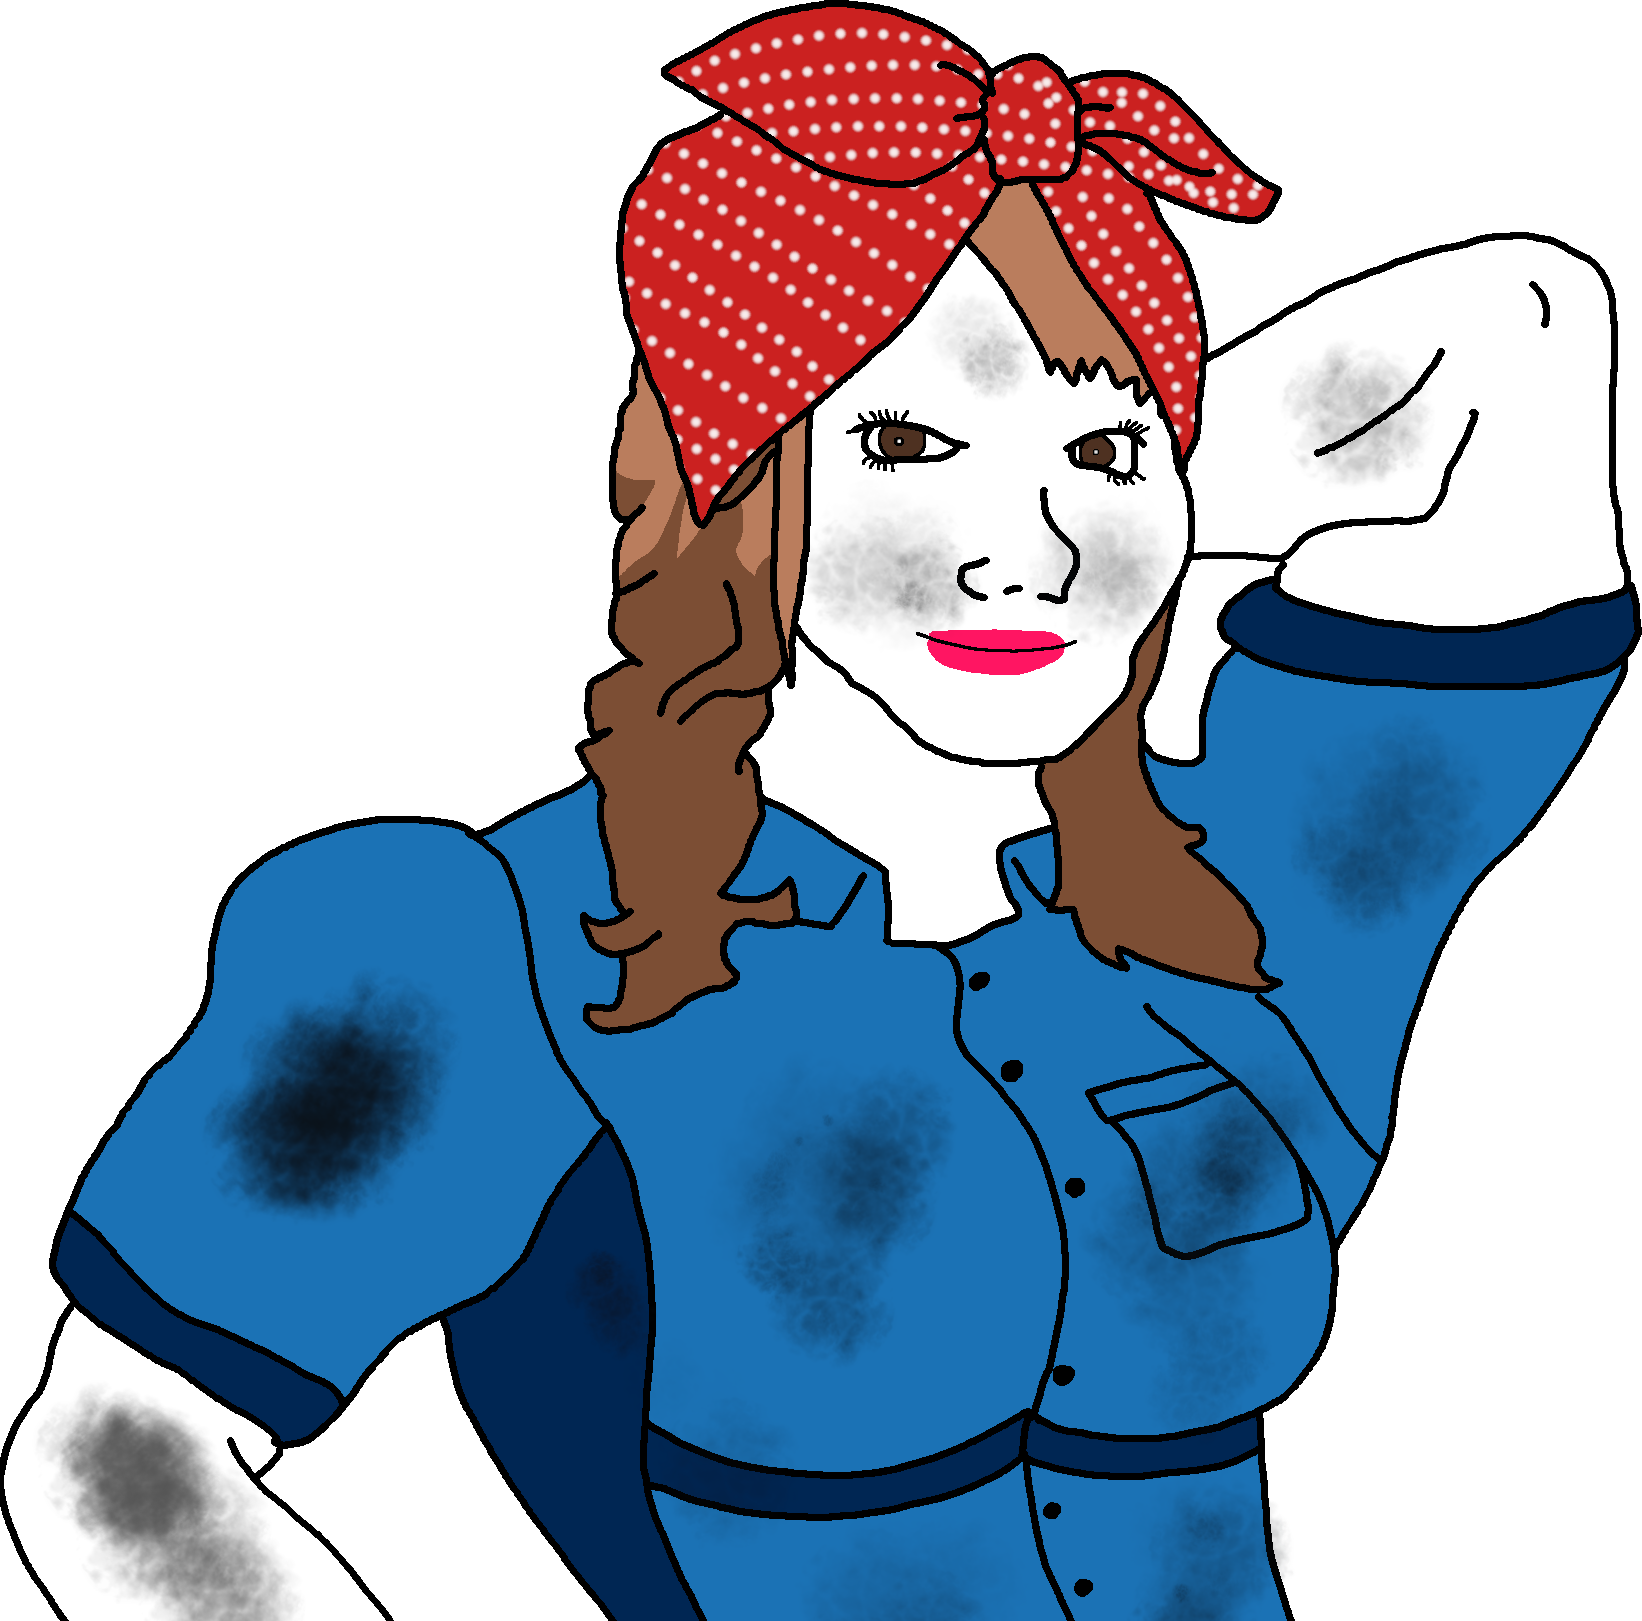
Label: 5_Abusive_Wife